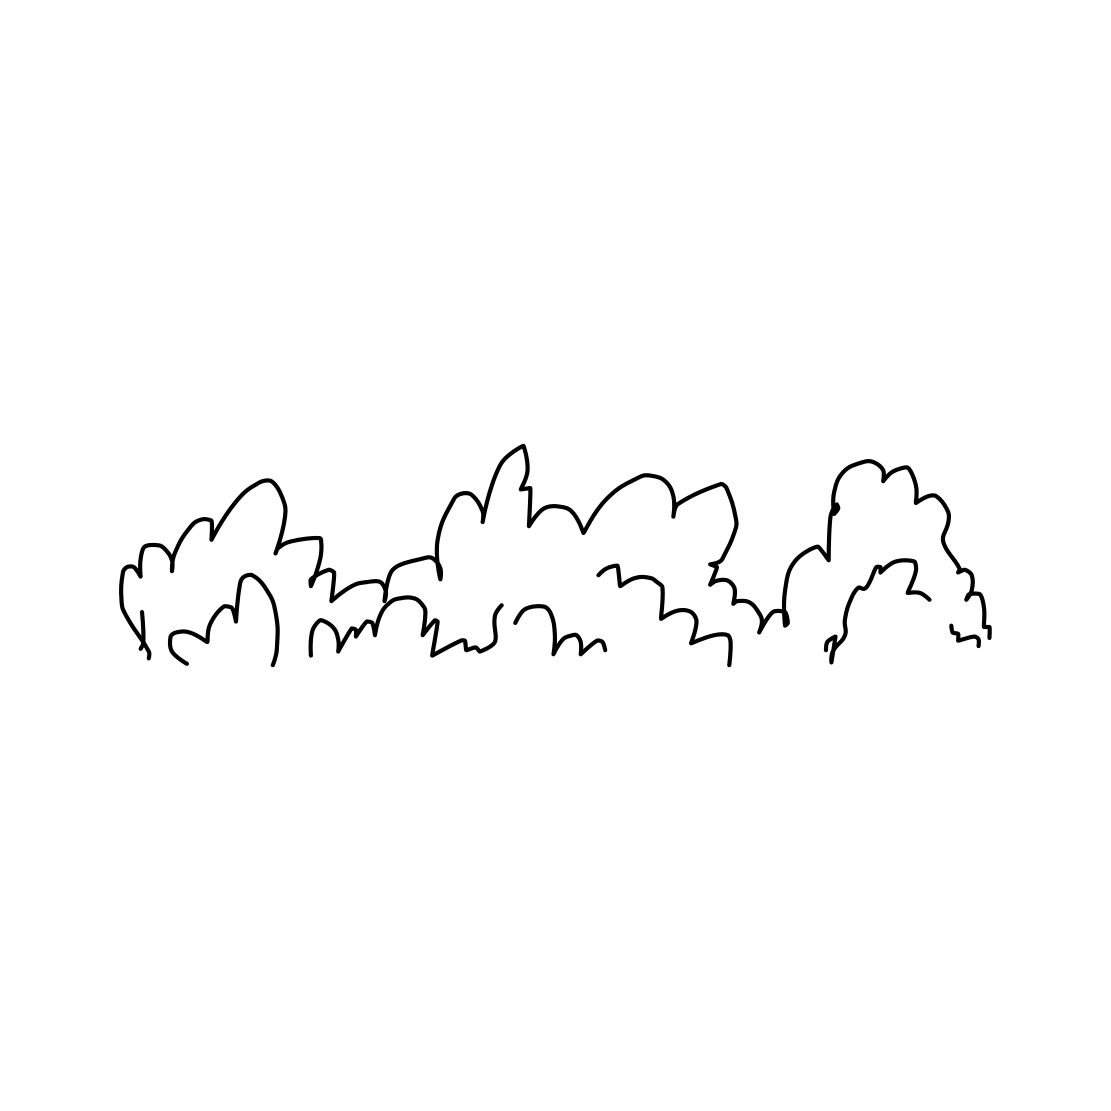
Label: bush